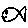
Label: fish